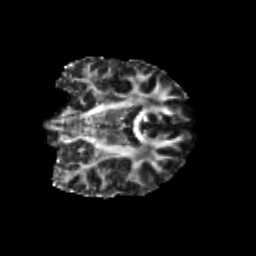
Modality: FA
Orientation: coronal
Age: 29
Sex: male
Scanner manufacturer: siemens
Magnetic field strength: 3 T
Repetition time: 3.5 s
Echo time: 0.104 s